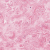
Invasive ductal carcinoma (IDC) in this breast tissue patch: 0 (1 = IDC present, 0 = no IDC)